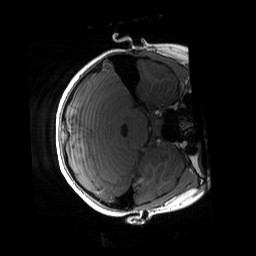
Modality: T1w
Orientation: axial
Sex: female
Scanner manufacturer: siemens
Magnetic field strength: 3 T
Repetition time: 1.9 s
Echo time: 0.00243 s